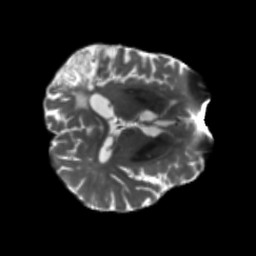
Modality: T2w
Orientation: axial
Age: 68
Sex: male
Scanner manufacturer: siemens
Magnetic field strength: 3 T
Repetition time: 5.47 s
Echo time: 0.0854 s